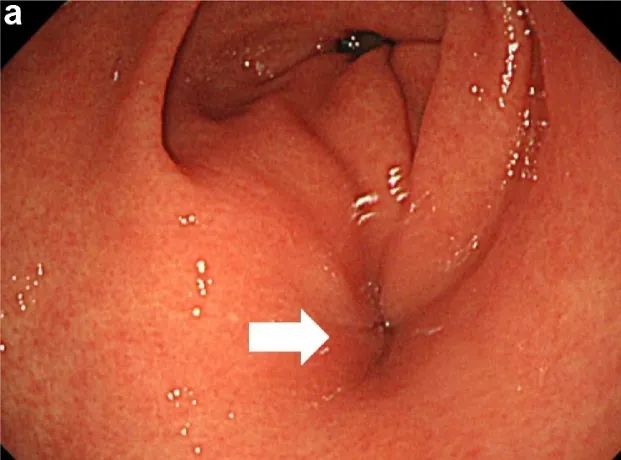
A. Findings on esophagogastroduodenoscopy. . Esophagogastroduodenoscopy revealed a concavity (arrow) on the anterior antral wall of the stomach, which indicates a fistula.
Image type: endoscopy (gi_endoscopy)